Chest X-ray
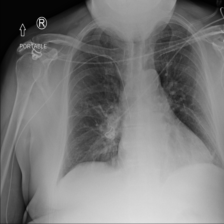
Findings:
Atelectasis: negative
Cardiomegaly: negative
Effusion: negative
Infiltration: positive
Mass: negative
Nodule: negative
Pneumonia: negative
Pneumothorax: negative
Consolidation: negative
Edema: negative
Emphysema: negative
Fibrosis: negative
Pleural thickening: negative
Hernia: negative